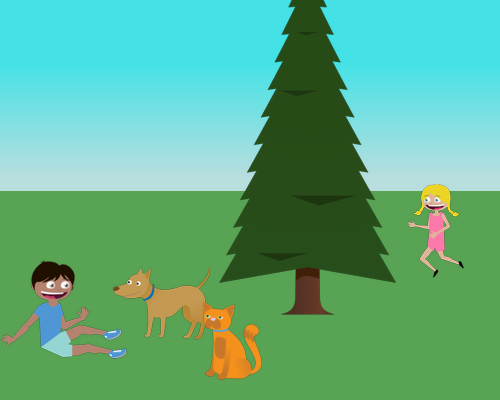
the upper left has a sun below and a happy boy sitting with a dog and a cat. To the right of a small pine tree with a woman to the right of it.